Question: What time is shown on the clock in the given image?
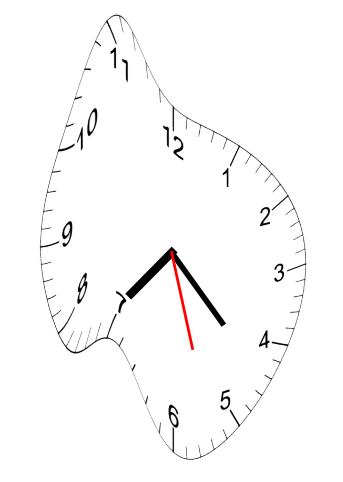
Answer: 07:22:27